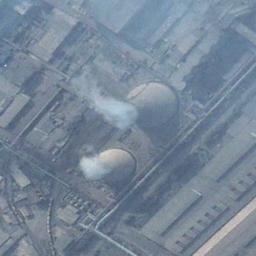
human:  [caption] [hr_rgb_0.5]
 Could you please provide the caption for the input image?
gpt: The thermal power station is next to some buildings with white mist above .

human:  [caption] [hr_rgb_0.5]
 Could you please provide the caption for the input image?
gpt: Many buildings of different shapes are next to the thermal power station .

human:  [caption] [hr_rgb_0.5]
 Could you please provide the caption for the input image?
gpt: There are plant and machinery in the thermal power station, and two cooling towers are steaming .

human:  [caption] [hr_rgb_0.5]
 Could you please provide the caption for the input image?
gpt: There are two thermal power stations, and the left one is emitting smoke .

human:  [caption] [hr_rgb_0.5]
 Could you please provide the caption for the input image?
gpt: There are some buildings and two chimneys on the thermal power station .